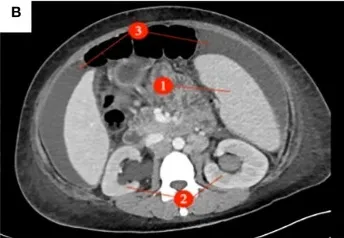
(B) Splenomegaly ((1)); bilateral hydronephrosis with bilateral hydrourete ((2)), Abdominal effusion ((3).
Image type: radiology (ct)